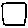
Label: square